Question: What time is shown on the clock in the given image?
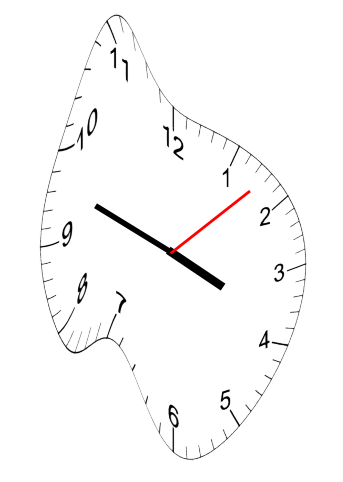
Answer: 03:48:08